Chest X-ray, AP view. Patient: 55 years old, sex M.
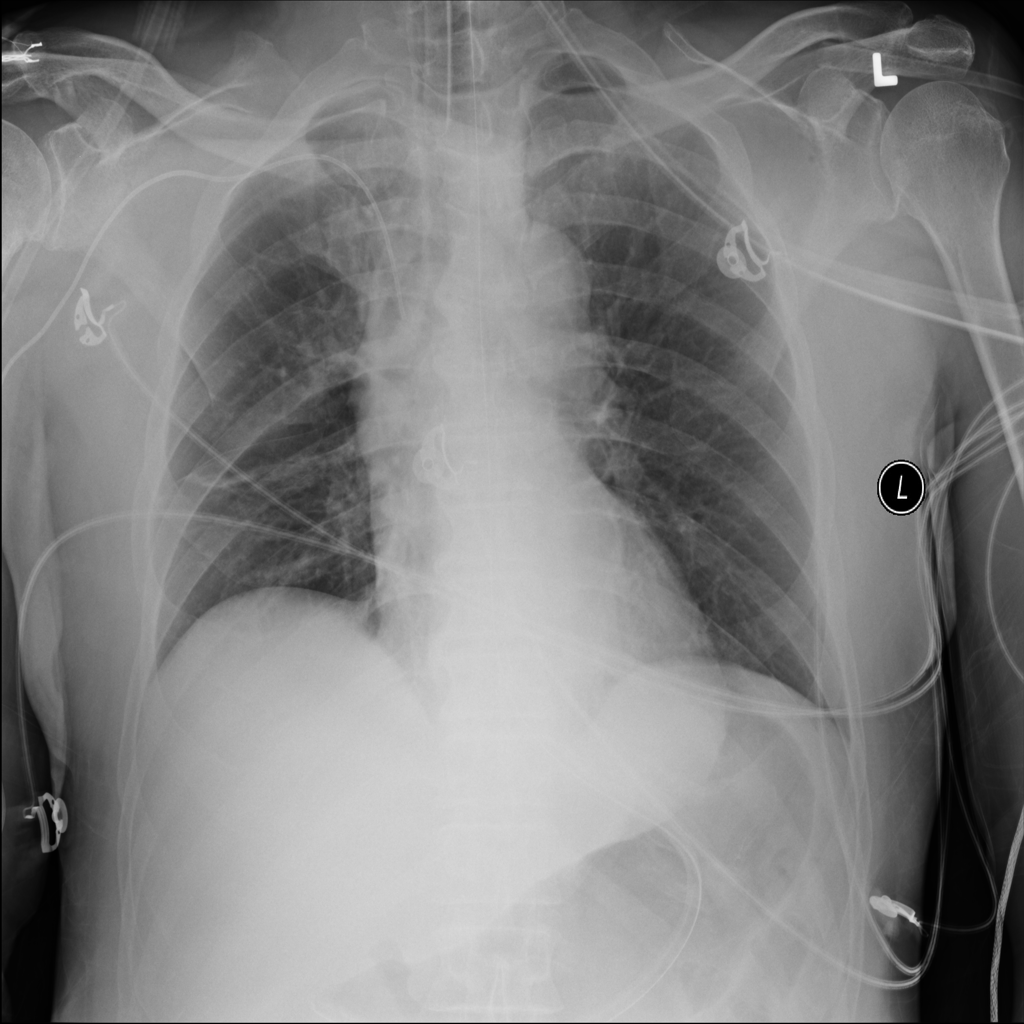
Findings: Atelectasis